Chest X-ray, PA view. Patient: 22 years old, sex M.
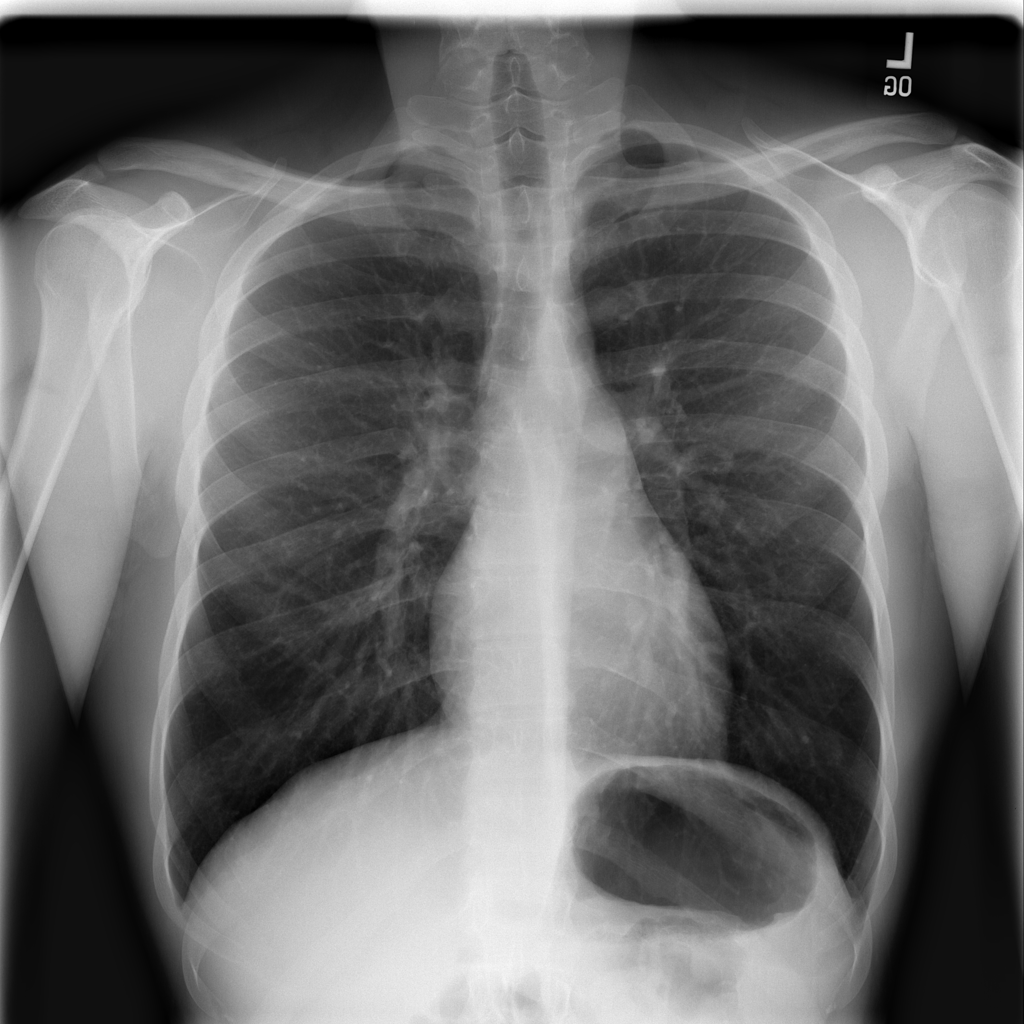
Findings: No Finding